Interaction volume radius: 5 \u00c5
Interaction volume height: 25 \u00c5
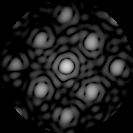
Disorder parameter: 0.2211